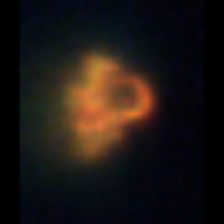
Taxon: Ciliates
Group: Other